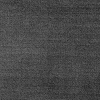
Atmospheric dust classification: dusty